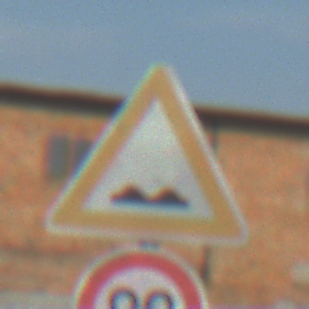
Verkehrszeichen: UnebeneFahrbahn
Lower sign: Geschwindigkeit80
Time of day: MorningAfternoon
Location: Outdoor (Suburban)
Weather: PartlyCloudy
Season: NotSpecified
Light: Natural